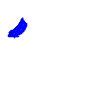
Particle: electron